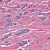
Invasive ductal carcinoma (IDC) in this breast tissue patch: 1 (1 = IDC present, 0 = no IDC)